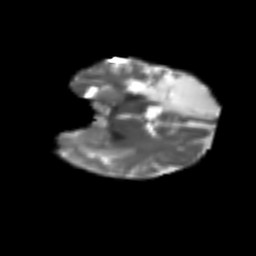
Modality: T2w
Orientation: coronal
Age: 40
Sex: female
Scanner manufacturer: siemens
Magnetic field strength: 3 T
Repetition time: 4.999 s
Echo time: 0.07946 s